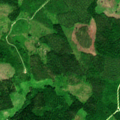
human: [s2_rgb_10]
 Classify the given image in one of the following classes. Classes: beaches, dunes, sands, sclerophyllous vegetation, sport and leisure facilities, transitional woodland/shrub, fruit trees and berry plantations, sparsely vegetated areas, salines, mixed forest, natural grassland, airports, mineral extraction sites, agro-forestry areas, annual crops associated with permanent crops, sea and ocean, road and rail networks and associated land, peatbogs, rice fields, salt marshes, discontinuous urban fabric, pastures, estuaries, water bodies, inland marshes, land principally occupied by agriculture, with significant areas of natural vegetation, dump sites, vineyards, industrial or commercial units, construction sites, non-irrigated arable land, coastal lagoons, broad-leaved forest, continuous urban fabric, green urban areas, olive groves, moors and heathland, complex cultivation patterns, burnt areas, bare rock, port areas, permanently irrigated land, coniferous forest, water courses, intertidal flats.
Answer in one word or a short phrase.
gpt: coniferous forest, mixed forest, transitional woodland/shrub